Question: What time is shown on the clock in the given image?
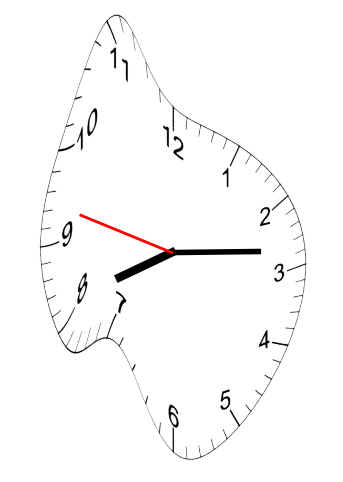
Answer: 08:13:47